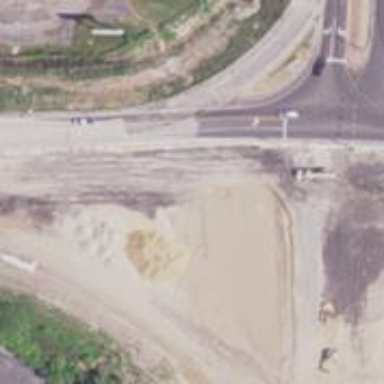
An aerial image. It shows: Asphalt road designated as trunk highway.